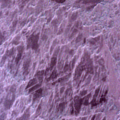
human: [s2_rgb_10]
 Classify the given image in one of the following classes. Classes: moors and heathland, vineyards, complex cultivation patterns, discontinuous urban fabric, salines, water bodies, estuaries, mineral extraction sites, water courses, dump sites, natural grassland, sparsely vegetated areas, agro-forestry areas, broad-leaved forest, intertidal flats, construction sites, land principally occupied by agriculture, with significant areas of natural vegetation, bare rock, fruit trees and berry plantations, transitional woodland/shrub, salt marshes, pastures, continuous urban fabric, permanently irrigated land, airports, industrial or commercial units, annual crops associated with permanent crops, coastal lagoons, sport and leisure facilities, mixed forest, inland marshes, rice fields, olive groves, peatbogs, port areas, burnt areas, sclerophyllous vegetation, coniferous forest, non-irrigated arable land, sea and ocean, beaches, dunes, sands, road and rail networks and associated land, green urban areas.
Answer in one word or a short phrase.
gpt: sea and ocean